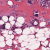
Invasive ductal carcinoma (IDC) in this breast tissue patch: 1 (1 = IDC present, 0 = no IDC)